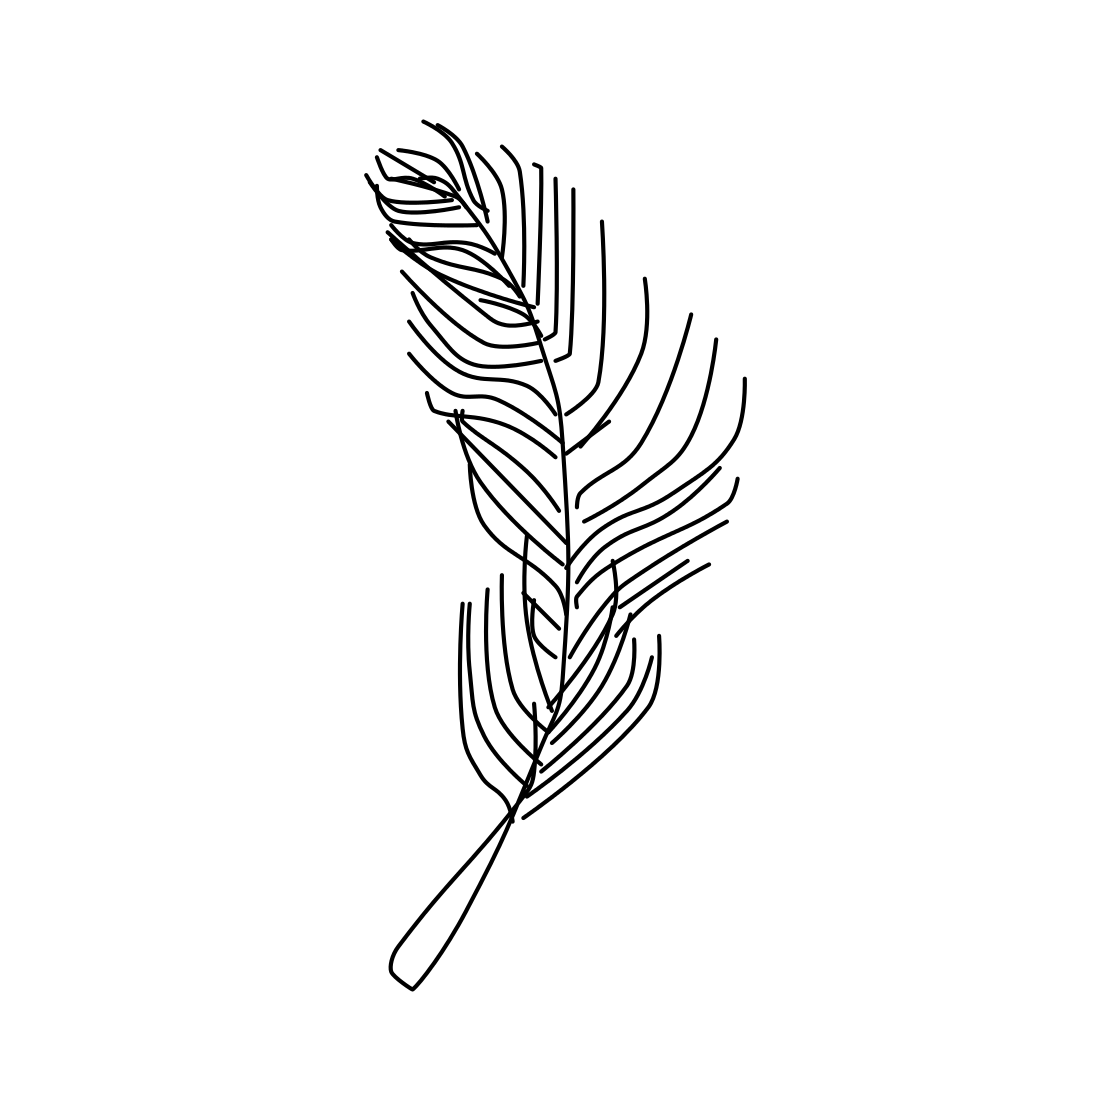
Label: feather